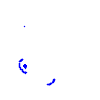
Particle: pion